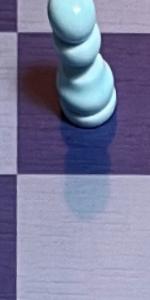
Label: Empty